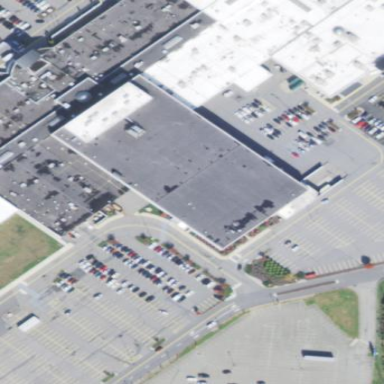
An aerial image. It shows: Department store building.